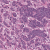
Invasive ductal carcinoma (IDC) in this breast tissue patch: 1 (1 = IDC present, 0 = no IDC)